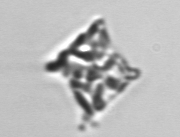
Label: Eucampia